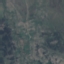
Land use / land cover: HerbaceousVegetation